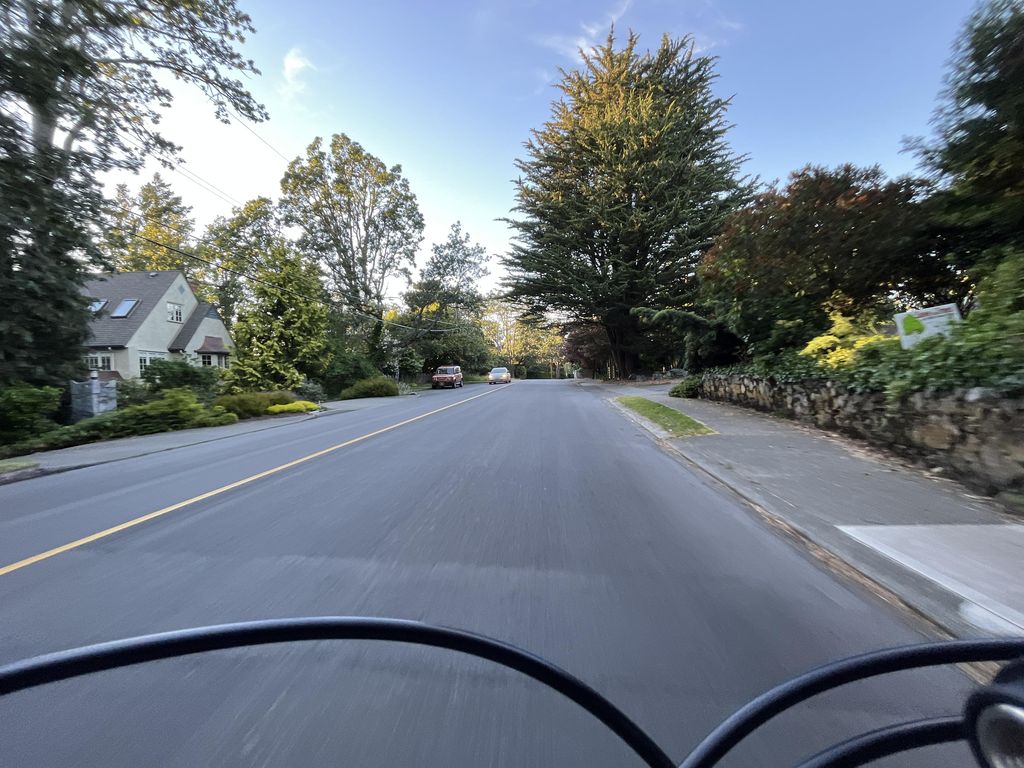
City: victoria